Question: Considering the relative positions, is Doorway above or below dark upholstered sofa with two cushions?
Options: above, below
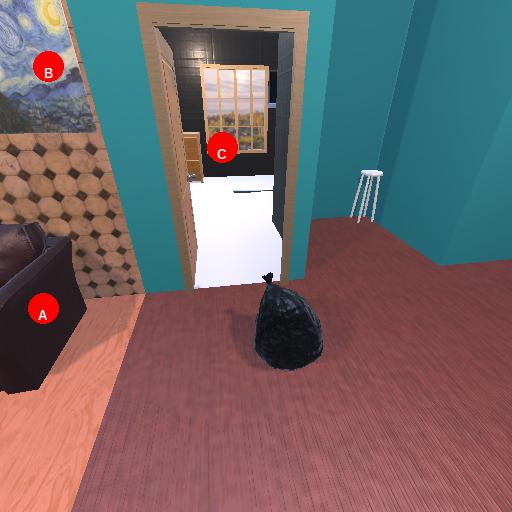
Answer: above